Interaction volume radius: 5 \u00c5
Interaction volume height: 25 \u00c5
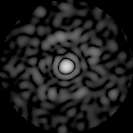
Disorder parameter: 0.8426